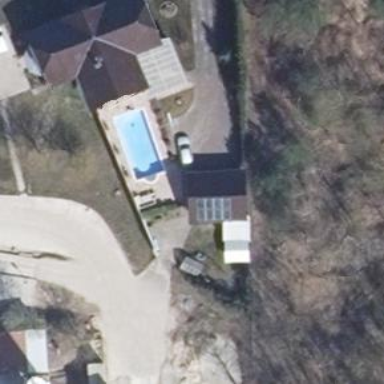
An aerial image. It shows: Swimming pool located in leisure land.